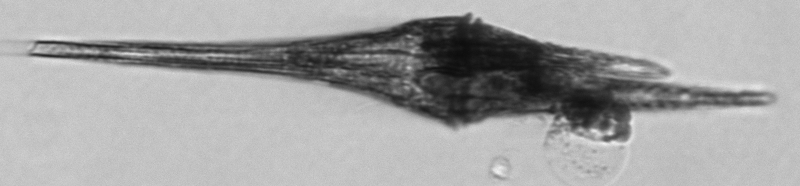
Label: Tripos_furca